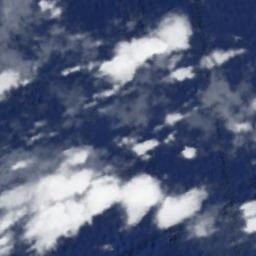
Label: cloud